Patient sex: M
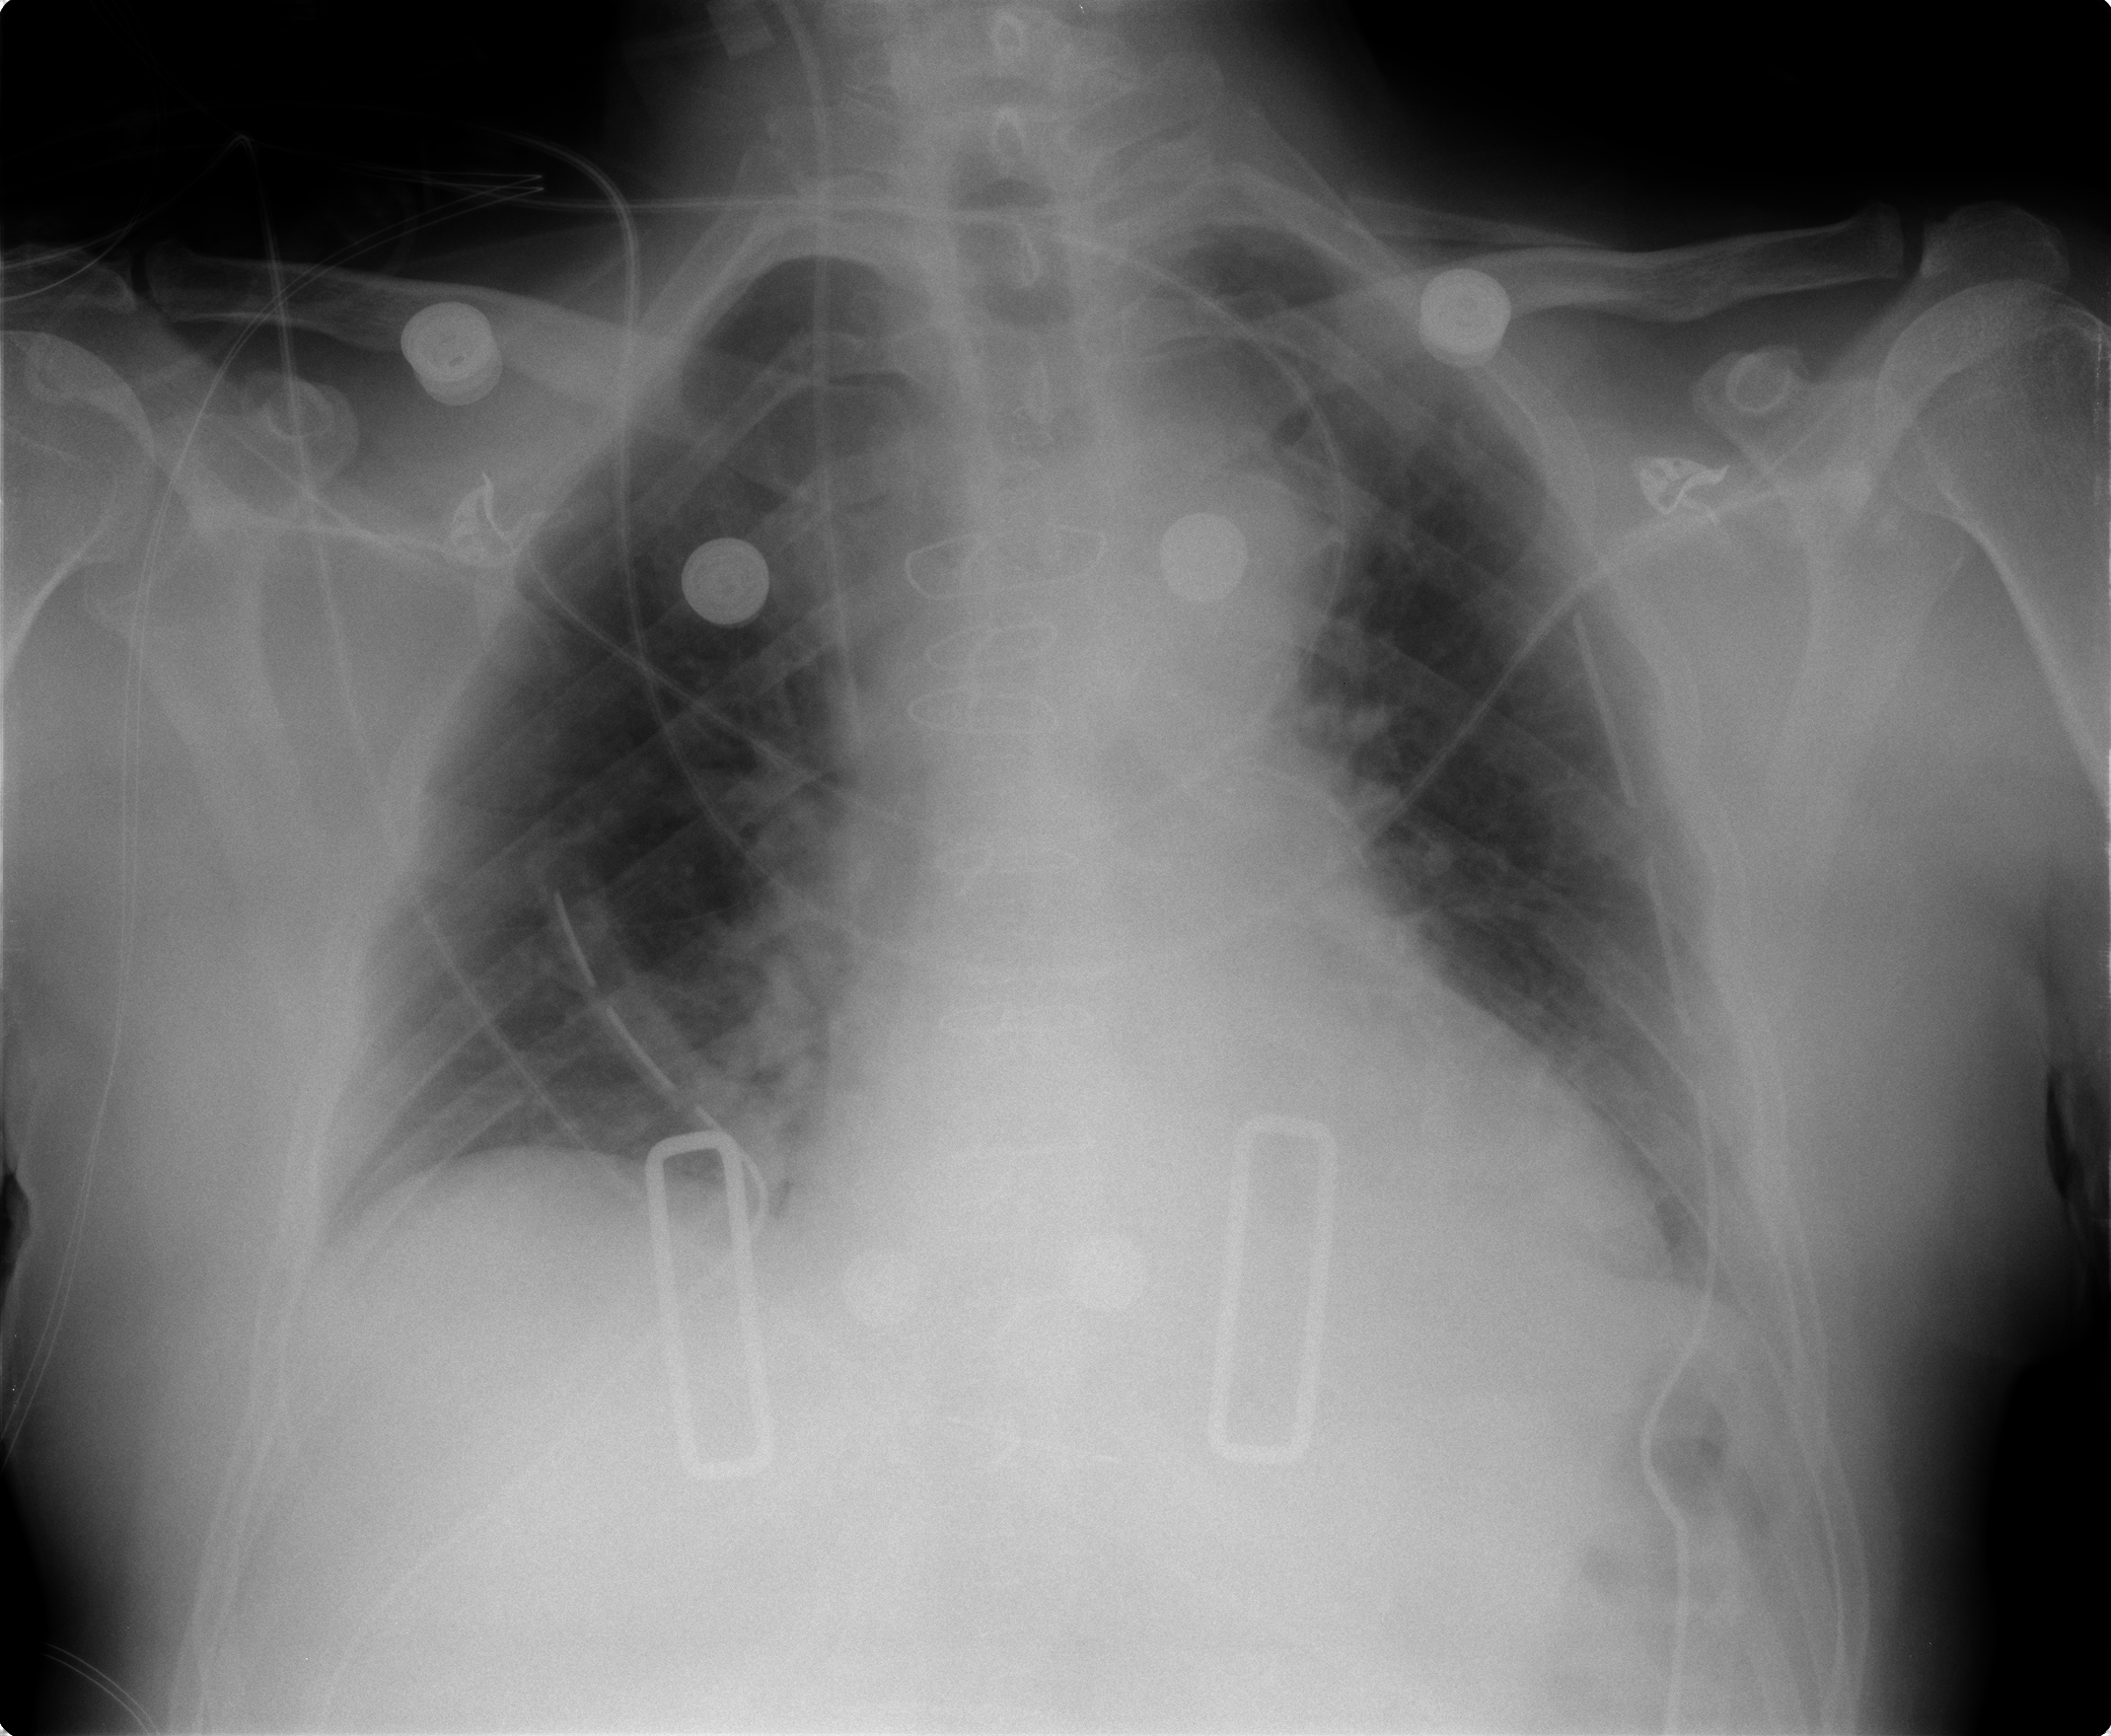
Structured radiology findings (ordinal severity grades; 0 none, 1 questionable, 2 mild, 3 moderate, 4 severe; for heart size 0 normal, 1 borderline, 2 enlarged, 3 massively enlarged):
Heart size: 1
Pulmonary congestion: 0
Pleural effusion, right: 0
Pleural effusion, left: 0
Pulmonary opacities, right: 0
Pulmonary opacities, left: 0
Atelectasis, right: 0
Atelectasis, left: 1